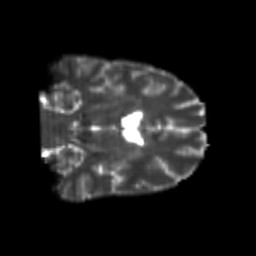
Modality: T2w
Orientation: coronal
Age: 25
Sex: male
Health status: healthy
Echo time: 0.074 s